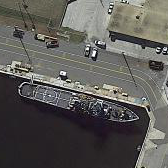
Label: combat